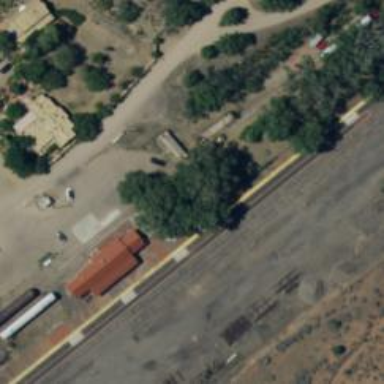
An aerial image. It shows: Railway siding with rails.